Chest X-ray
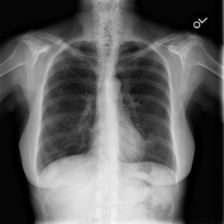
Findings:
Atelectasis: negative
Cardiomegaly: negative
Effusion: negative
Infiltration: negative
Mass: negative
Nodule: negative
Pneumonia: negative
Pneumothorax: negative
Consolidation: negative
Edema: negative
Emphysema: negative
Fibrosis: negative
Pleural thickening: negative
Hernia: negative